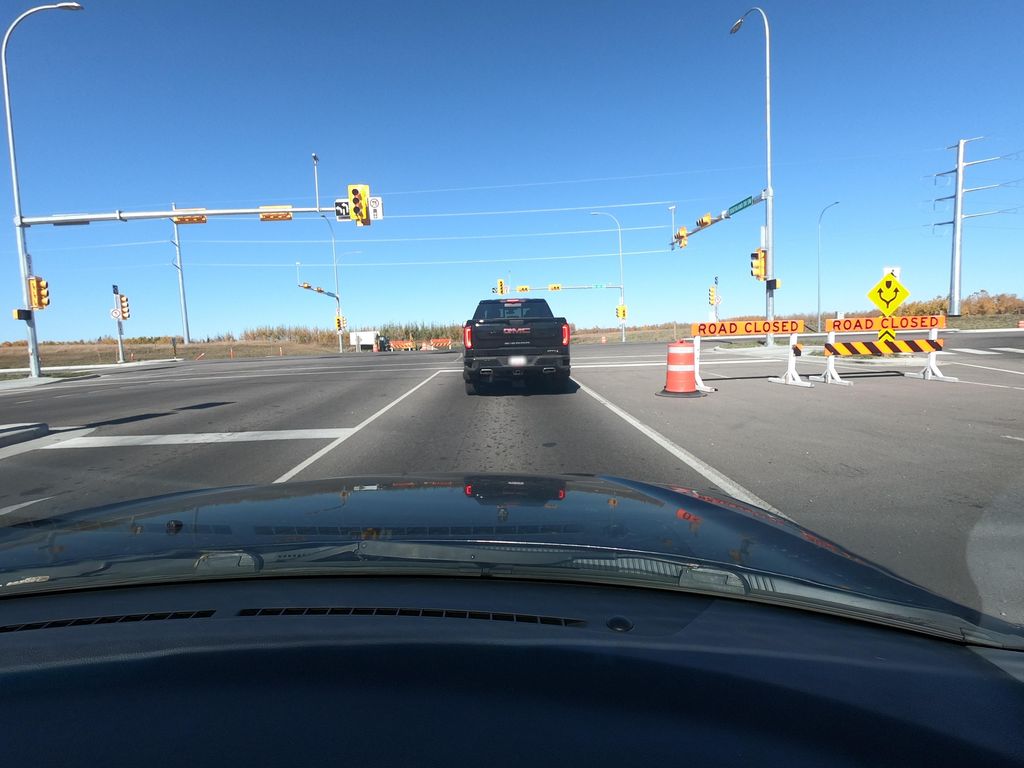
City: calgary